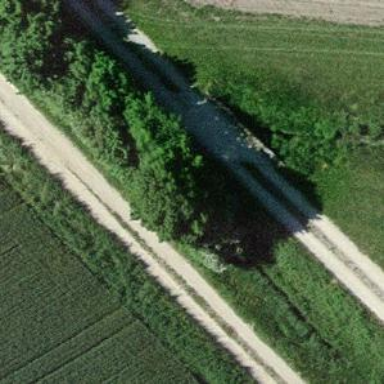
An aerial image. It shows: Track that goes over bridge. The track has grade 3 tracktype.